Question: ## Issue description
I've stacked a few TextBlock elements using a regular StackPanel (in a DataTemplate).
When using it as ContentTemplate of a ContentControl, the layout appears as expected. However, if I use the DataTemplate as ItemTemplate of a ListView, some properties are simply ignored (TextLineBounds, but also Margin).
In the following screenshot, I've placed a ContentControl and a ListView with one item next to each other to illustrate the problem. To make the issue more obvious, I've included colored grids to the left of the TextBlocks.

## Things I've tried
I've tried several approaches using Blend. Switching out the ItemContainerStyle, ItemsPanel and ControlTemplate which didn't help.
I could use an ItemsControl and do selection, etc. by hand but I'd like to avoid that.
## Reproduce the issue
The following UserControl can be used to reproduce the issue in a blank winrt project.
'''
<UserControl
x:Class="ListViewRepro.DropInRepro"
xmlns="http://schemas.microsoft.com/winfx/2006/xaml/presentation"
xmlns:x="http://schemas.microsoft.com/winfx/2006/xaml"
xmlns:d="http://schemas.microsoft.com/expression/blend/2008"
xmlns:mc="http://schemas.openxmlformats.org/markup-compatibility/2006"
mc:Ignorable="d"
d:DesignHeight="60"
d:DesignWidth="300">
<UserControl.Resources>
<DataTemplate x:Key="ItemTemplate">
<Grid Width="150">
<Grid.ColumnDefinitions>
<ColumnDefinition Width="50" />
<ColumnDefinition Width="200" />
</Grid.ColumnDefinitions>
<StackPanel>
<Grid Height="18" Background="Yellow" />
<Grid Height="14" Background="Orange" />
<Grid Height="10" Background="GreenYellow" />
</StackPanel>
<StackPanel Grid.Column="1">
<TextBlock FontSize="20" Text="Header"
TextLineBounds="TrimToBaseline" />
<TextBlock FontSize="14.6" Text="Subheader"
TextLineBounds="TrimToBaseline" />
<TextBlock>Title</TextBlock>
</StackPanel>
</Grid>
</DataTemplate>
</UserControl.Resources>
<StackPanel Orientation="Horizontal">
<ContentControl ContentTemplate="{StaticResource ItemTemplate}" />
<ListView ItemTemplate="{StaticResource ItemTemplate}">
<x:String>dummy item</x:String>
</ListView>
</StackPanel>
</UserControl>
'''
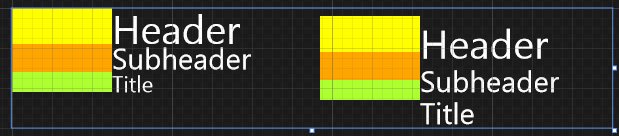
Answer: The default 'FontFamily' is different in a 'ListViewItem' (it's "Segoe UI" as opposed to "Global User Interface"), so if you want it to work the same in both cases - you need to specify the font explicitly as either "Segoe UI" or "Global User Interface" and it will work the same.
Seems like the 'BaselineOffset' is one of the differences between these two fonts.